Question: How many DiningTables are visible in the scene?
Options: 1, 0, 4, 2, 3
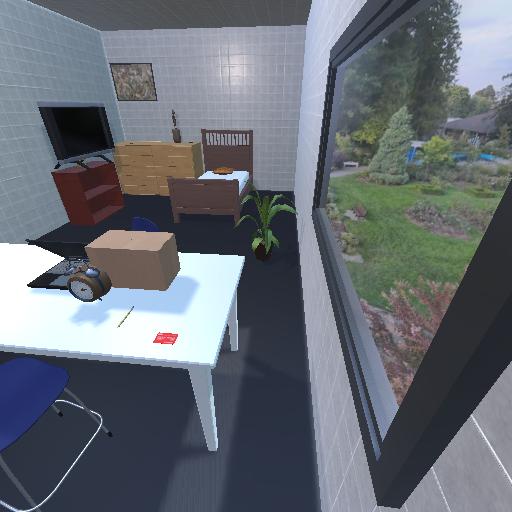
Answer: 1